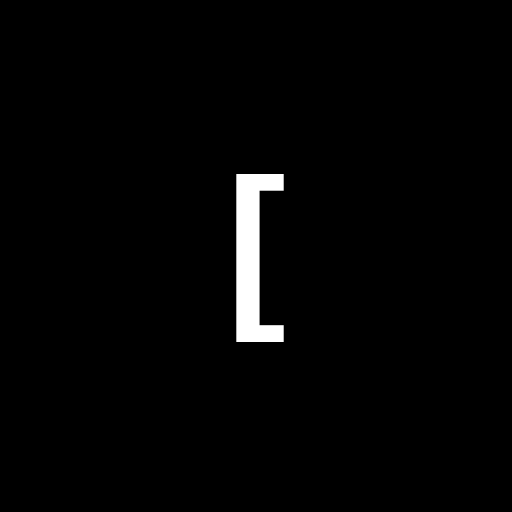
Character: [
Unicode: U+005B (LEFT SQUARE BRACKET)